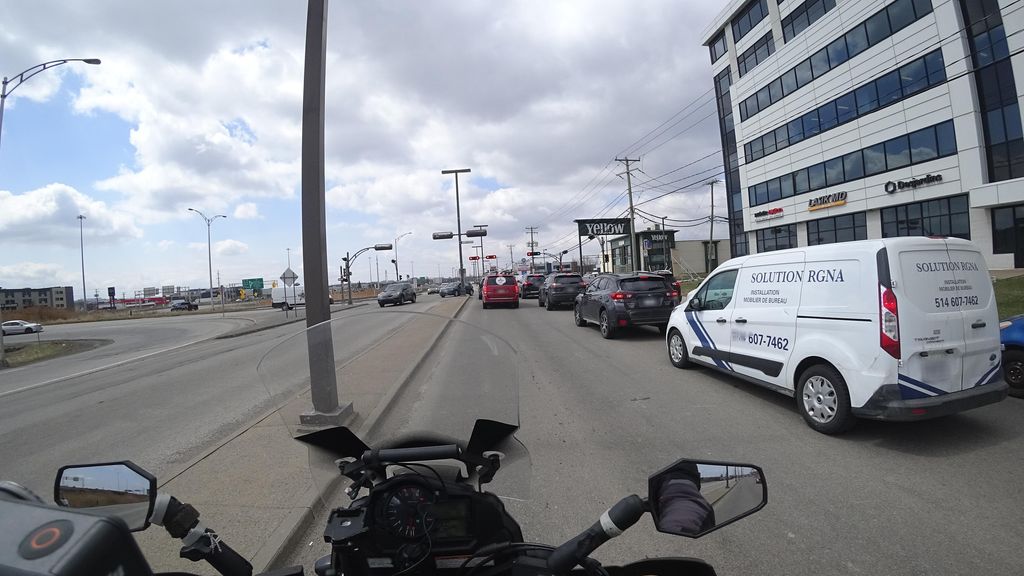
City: quebec_city